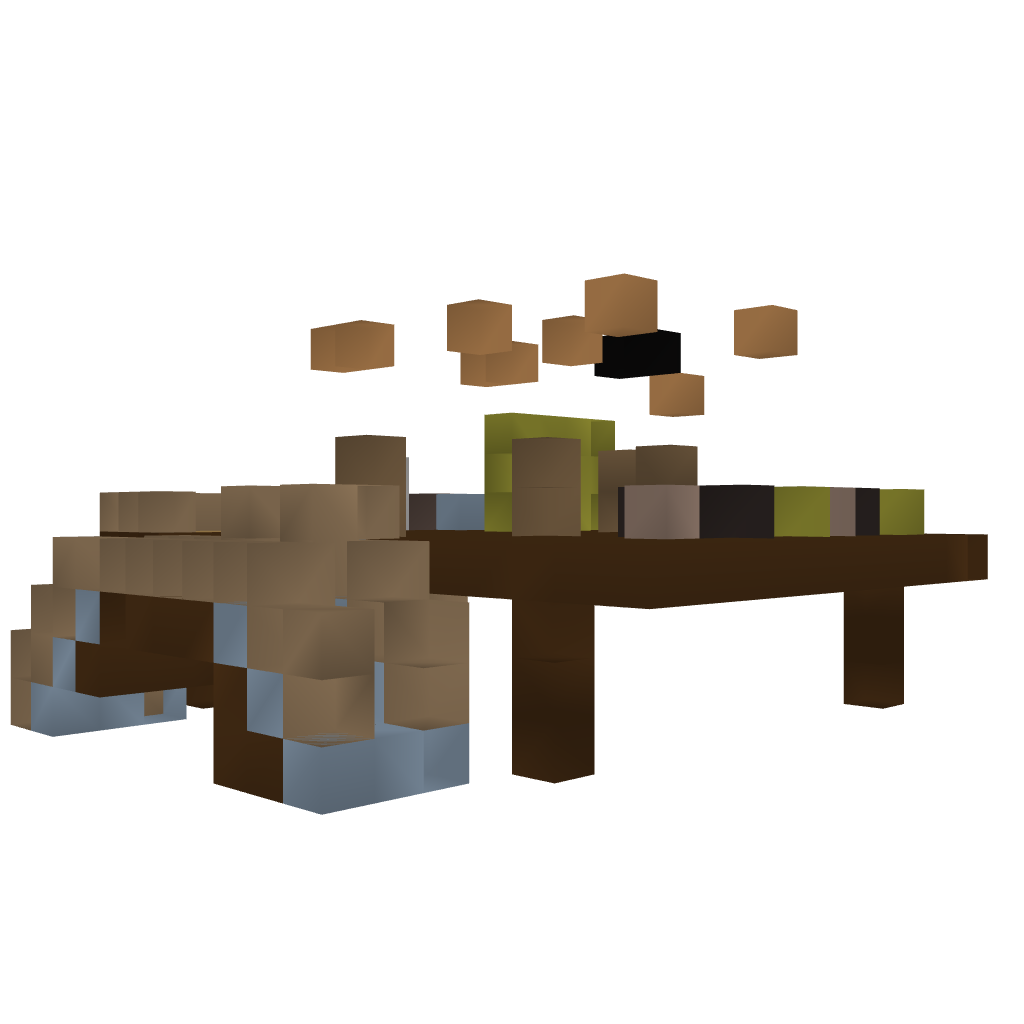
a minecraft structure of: shore house 1